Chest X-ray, PA view. Patient: 58 years old, sex M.
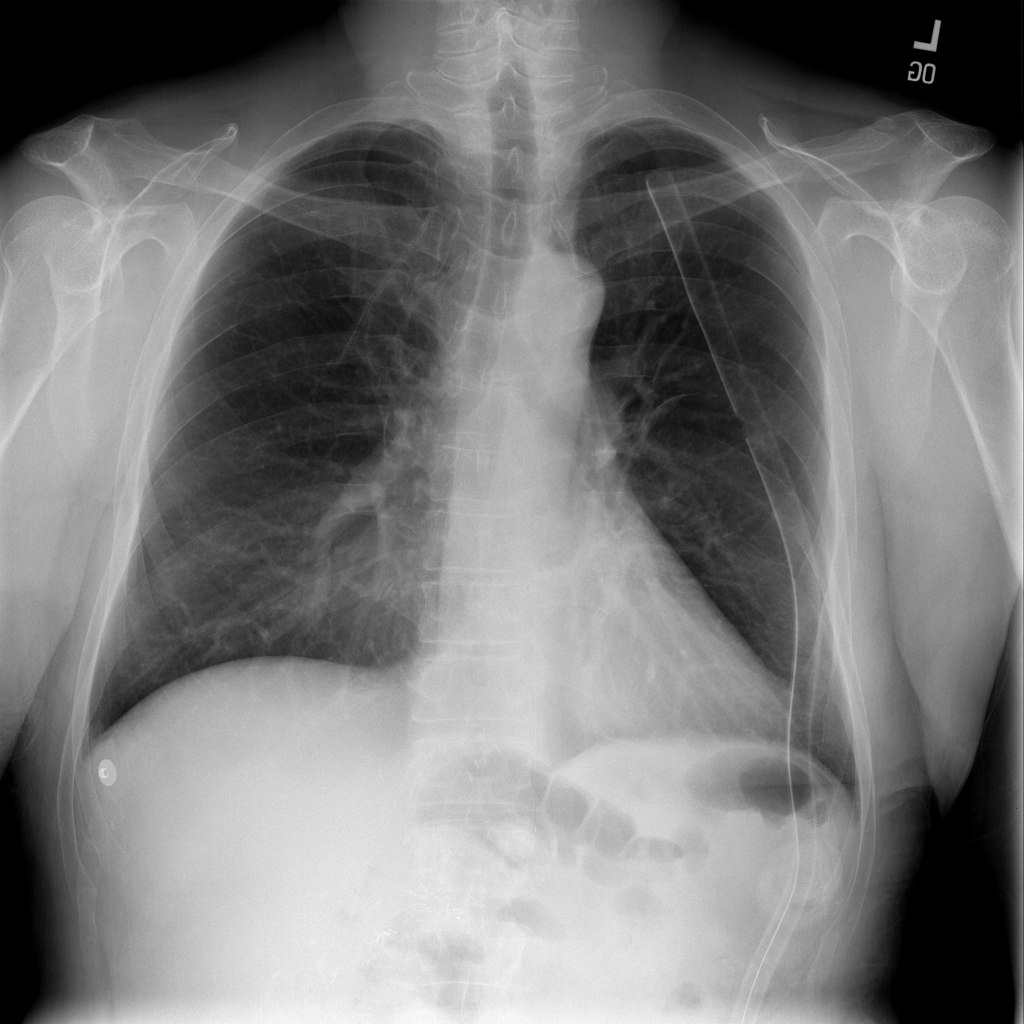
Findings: No Finding